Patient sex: M
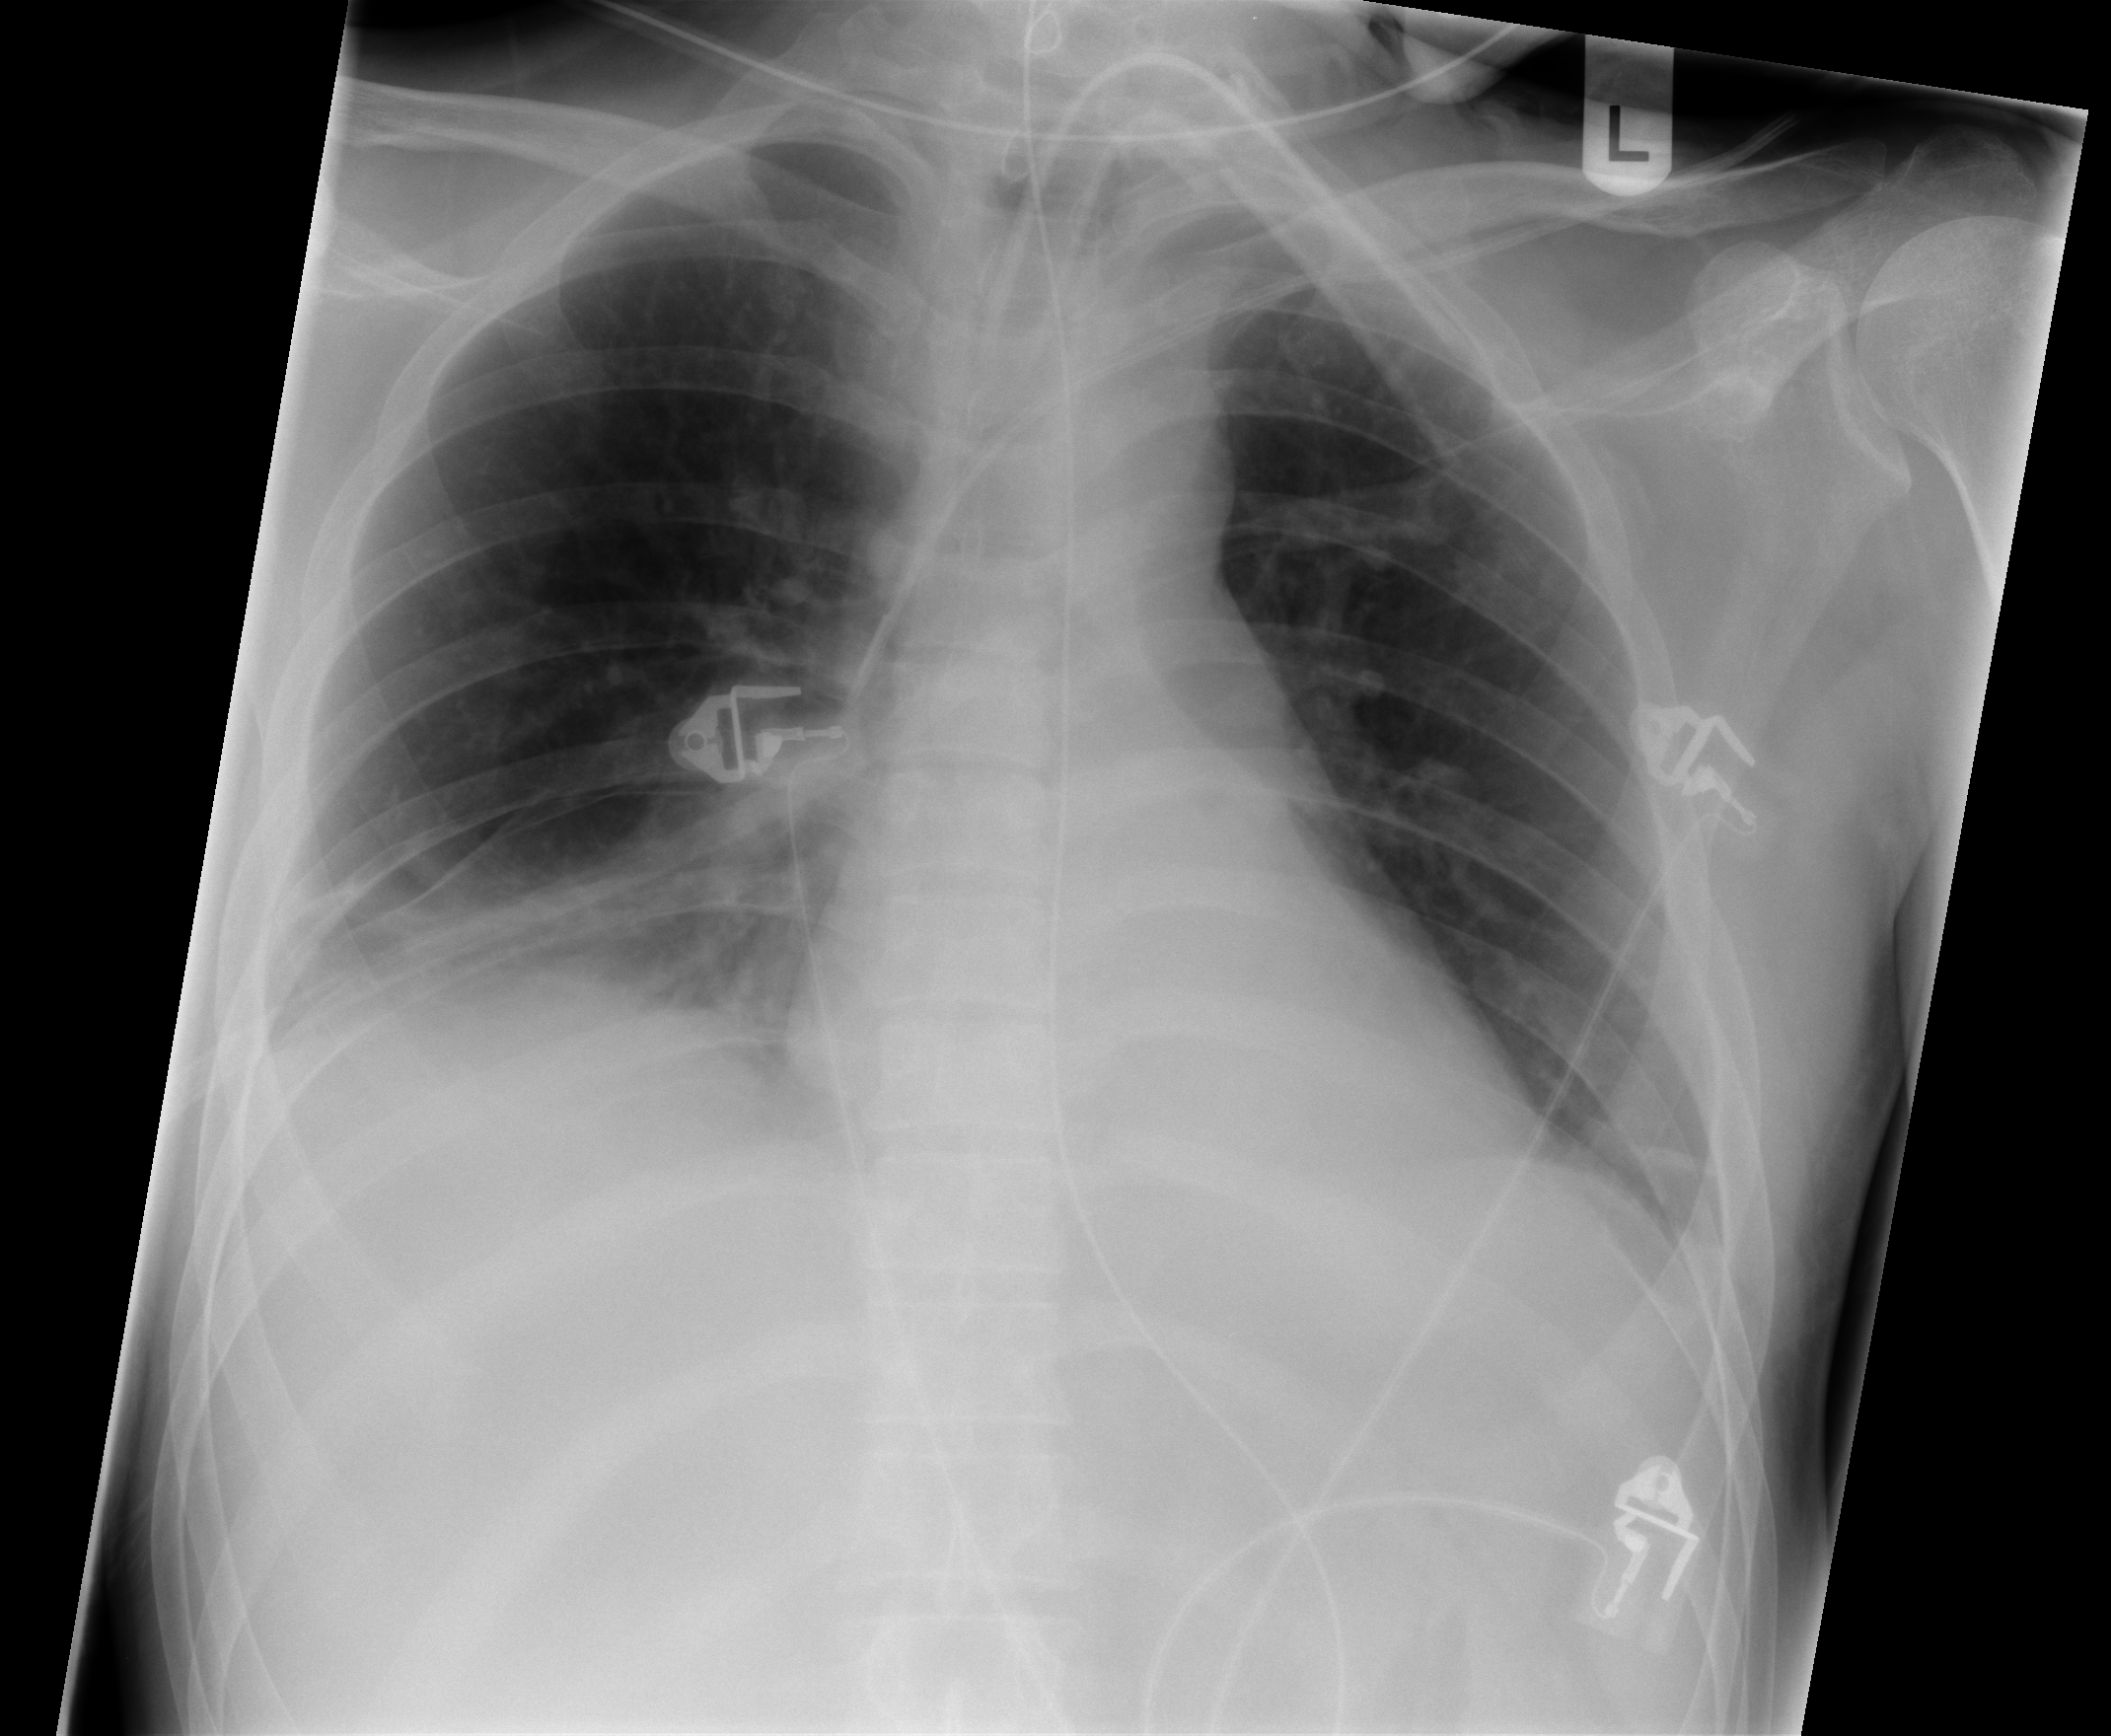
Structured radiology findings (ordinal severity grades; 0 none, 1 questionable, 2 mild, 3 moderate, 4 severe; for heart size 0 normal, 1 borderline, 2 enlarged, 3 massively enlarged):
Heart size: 0
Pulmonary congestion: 0
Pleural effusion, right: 1
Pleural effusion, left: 0
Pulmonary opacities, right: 0
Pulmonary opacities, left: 0
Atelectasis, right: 3
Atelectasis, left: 2